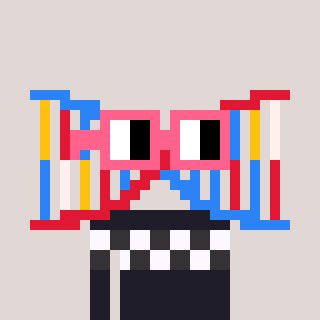
a pixel art character with square pink glasses, a dna-shaped head and a grayscale-colored body on a warm background